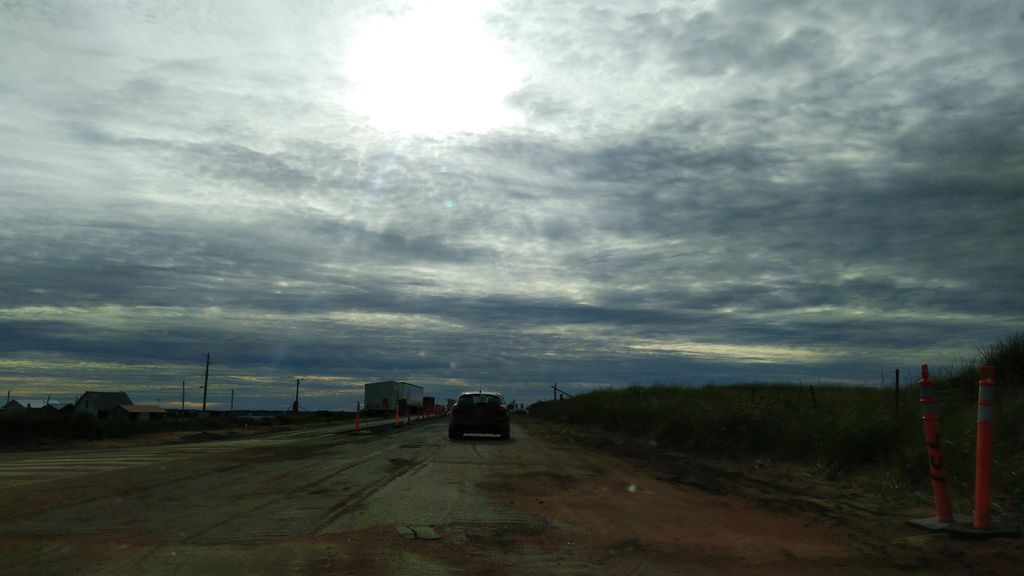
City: charlottetown